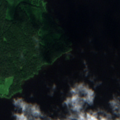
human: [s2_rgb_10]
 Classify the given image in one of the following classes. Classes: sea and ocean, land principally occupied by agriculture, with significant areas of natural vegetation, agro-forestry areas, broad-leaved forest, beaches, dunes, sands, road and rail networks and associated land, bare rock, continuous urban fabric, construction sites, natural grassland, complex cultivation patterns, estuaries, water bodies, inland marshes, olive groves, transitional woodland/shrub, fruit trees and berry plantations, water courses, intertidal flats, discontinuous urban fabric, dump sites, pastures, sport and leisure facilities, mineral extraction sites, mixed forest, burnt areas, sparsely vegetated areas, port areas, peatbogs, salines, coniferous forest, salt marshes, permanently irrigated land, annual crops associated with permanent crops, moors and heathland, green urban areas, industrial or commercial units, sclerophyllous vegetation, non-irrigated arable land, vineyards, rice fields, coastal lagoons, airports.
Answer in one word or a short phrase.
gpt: non-irrigated arable land, coniferous forest, water bodies